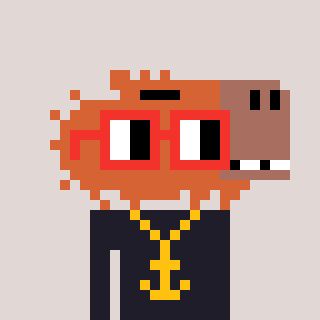
a pixel art character with square red glasses, a capybara-shaped head and a grayscale-colored body on a warm background